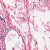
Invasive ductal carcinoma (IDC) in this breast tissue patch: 0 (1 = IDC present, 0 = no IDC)